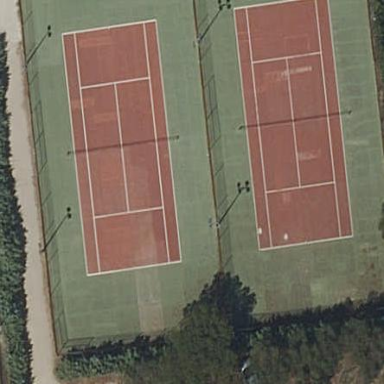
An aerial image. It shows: Tennis court on pitch.